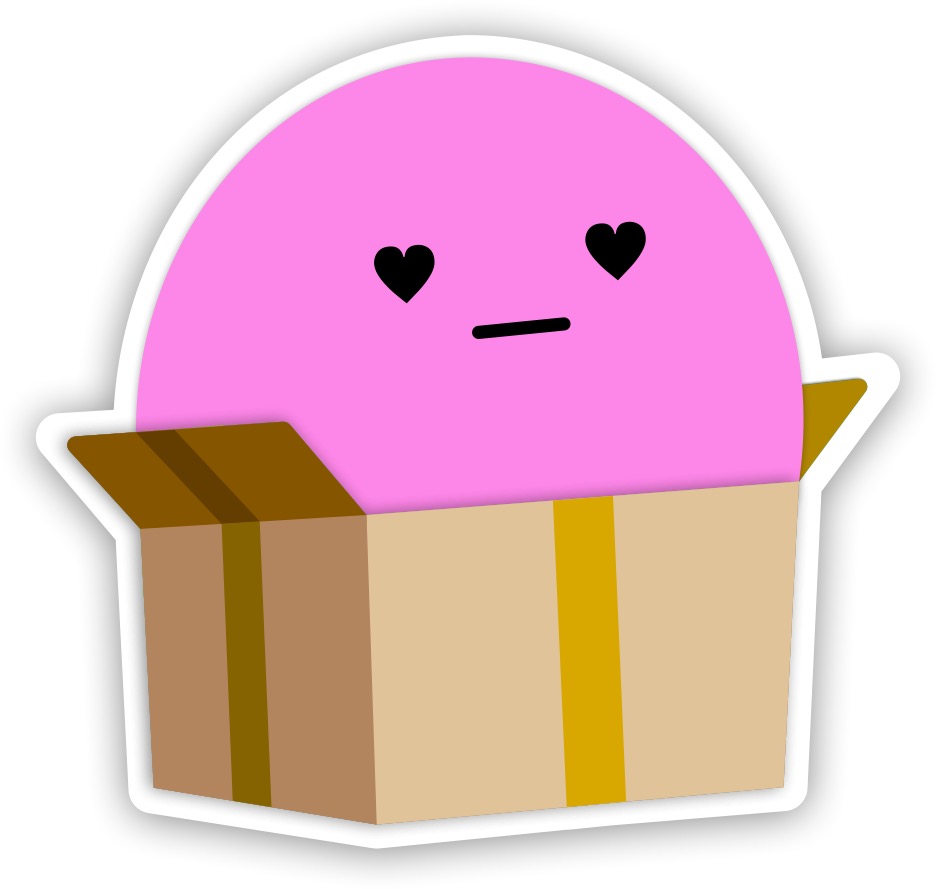
Label: others